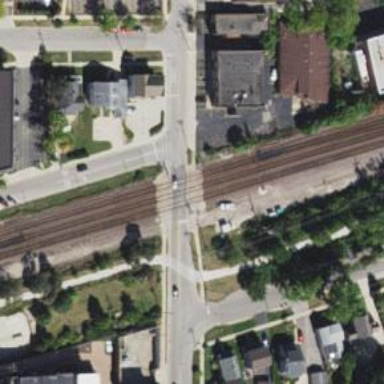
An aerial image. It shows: Railway crossing.